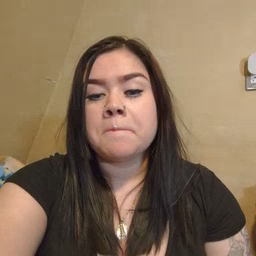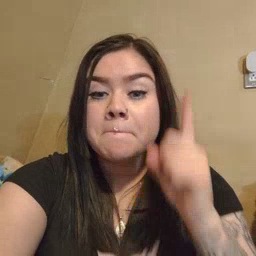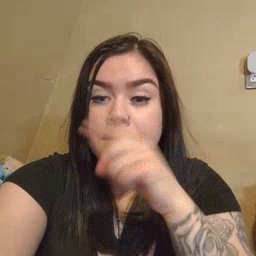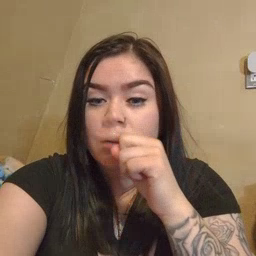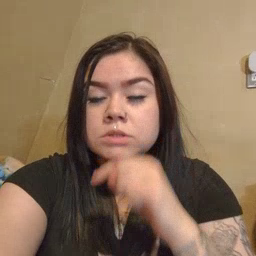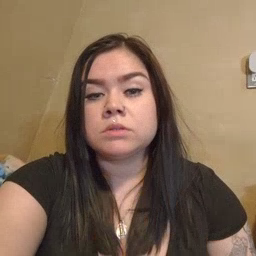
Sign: mouse